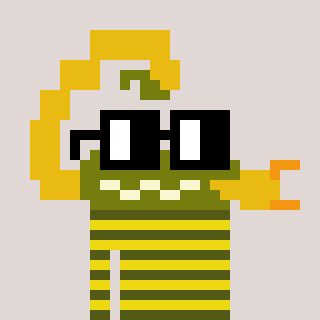
a pixel art character with square black glasses, a scorpion-shaped head and a yellow-colored body on a warm background